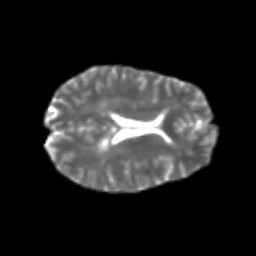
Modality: T2w
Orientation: axial
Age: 23
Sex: female
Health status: healthy
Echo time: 0.074 s